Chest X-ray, AP view. Patient: 70 years old, sex M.
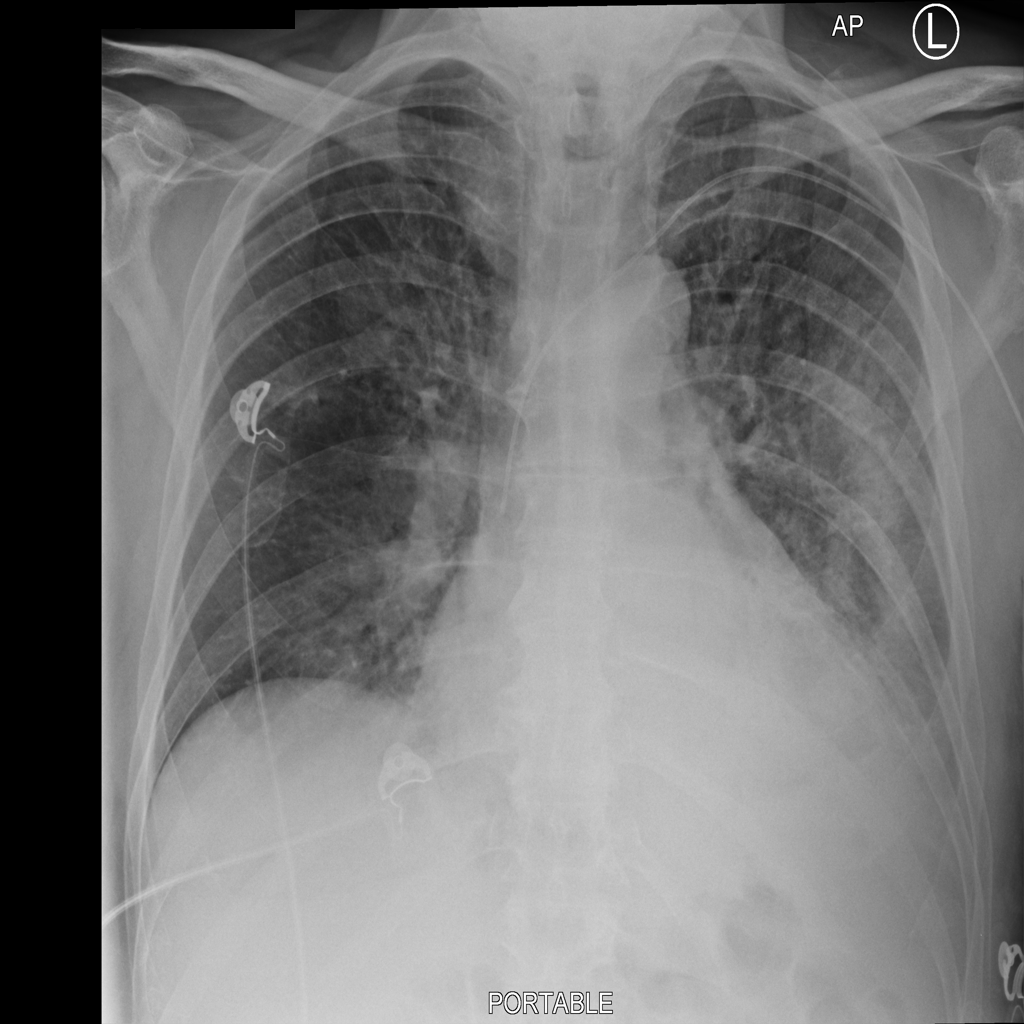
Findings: Consolidation, Infiltration